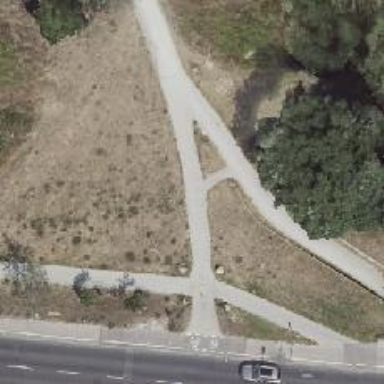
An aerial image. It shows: Footway.